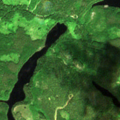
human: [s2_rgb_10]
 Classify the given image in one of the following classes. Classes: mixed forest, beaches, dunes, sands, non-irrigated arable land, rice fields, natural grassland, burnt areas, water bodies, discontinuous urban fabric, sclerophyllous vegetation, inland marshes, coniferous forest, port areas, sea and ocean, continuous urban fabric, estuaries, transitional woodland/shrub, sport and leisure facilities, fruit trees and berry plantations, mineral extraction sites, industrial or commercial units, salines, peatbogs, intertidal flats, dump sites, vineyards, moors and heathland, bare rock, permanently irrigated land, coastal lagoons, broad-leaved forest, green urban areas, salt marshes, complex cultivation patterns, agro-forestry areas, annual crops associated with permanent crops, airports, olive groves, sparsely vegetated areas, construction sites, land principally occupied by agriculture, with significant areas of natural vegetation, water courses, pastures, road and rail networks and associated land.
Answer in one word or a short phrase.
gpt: coniferous forest, mixed forest, transitional woodland/shrub, water bodies